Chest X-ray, AP view. Patient: 45 years old, sex F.
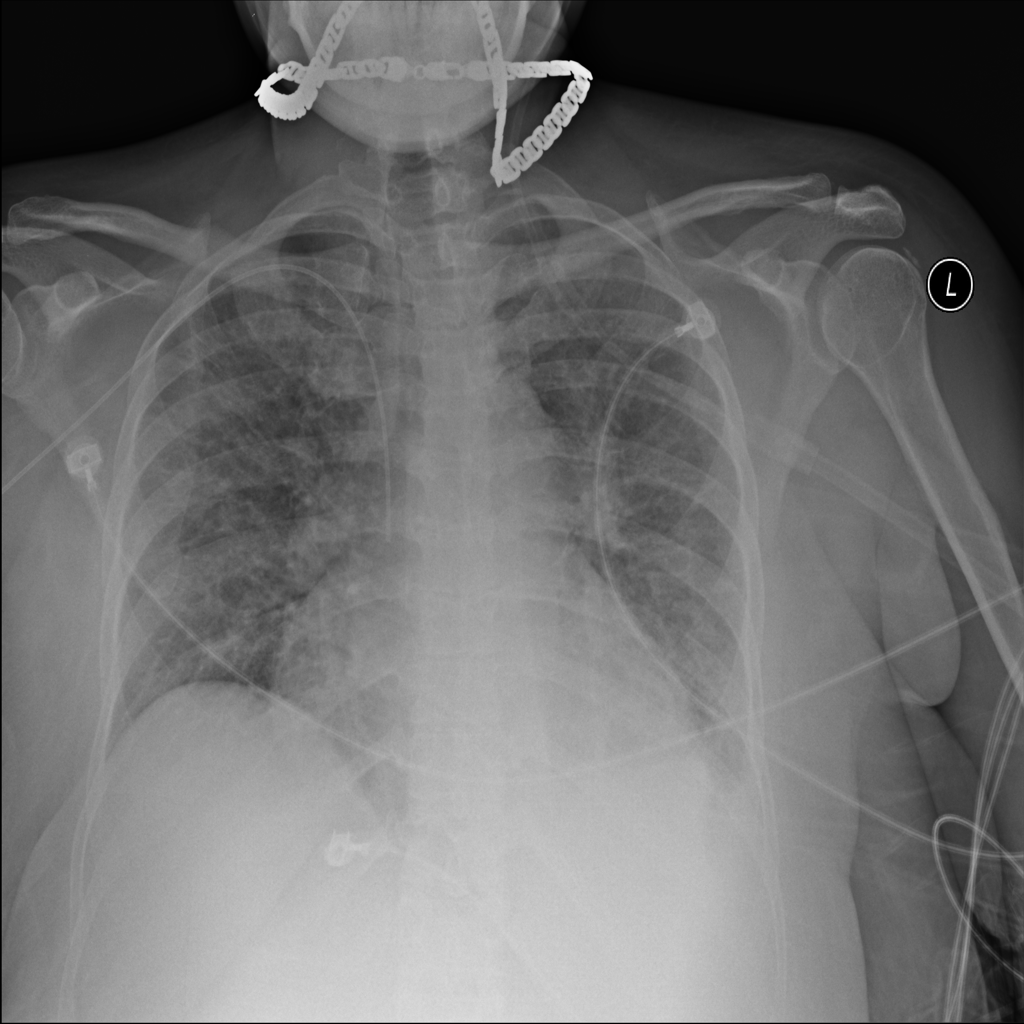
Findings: No Finding